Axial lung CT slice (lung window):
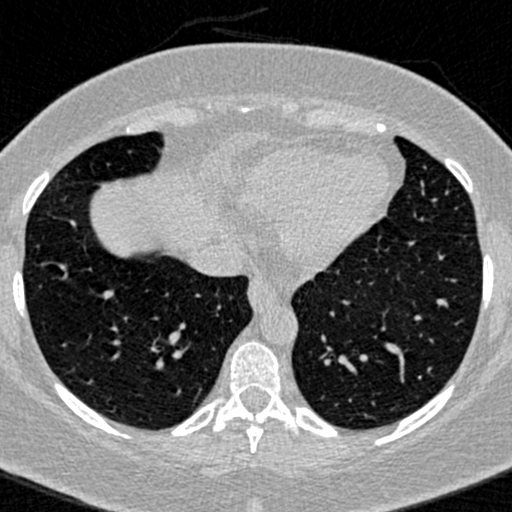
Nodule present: no